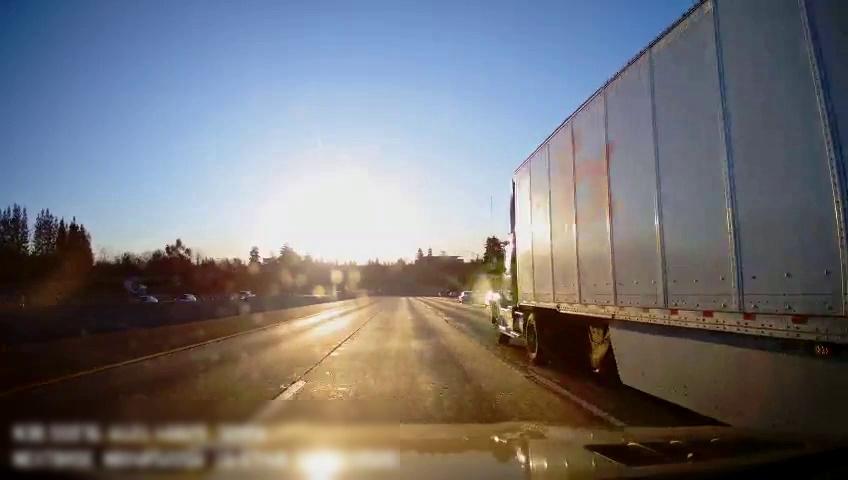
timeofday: Day
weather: Sunny
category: Drivable Space
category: Vehicles | Car
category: Vehicles | Car
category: Vehicles | Truck
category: Vehicles | Truck
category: Vehicles | Car
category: Lanes | Alternate Lane
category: Lanes | Current Lane
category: Lanes | Current Lane